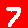
Digit: 7